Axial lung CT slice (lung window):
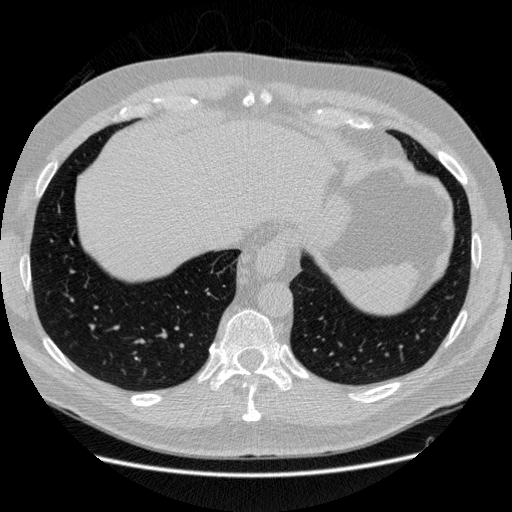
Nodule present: no